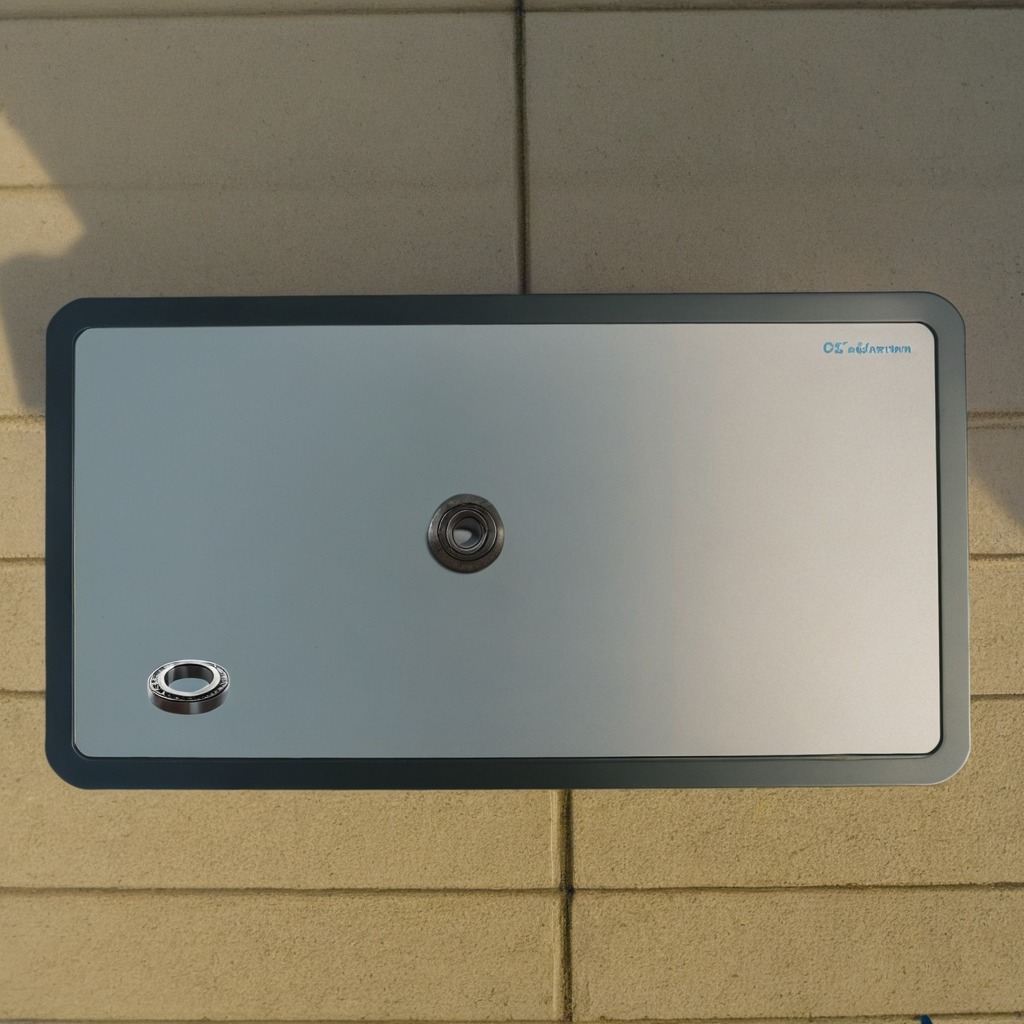
A metal ball bearing lies on a textured surface.